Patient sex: M
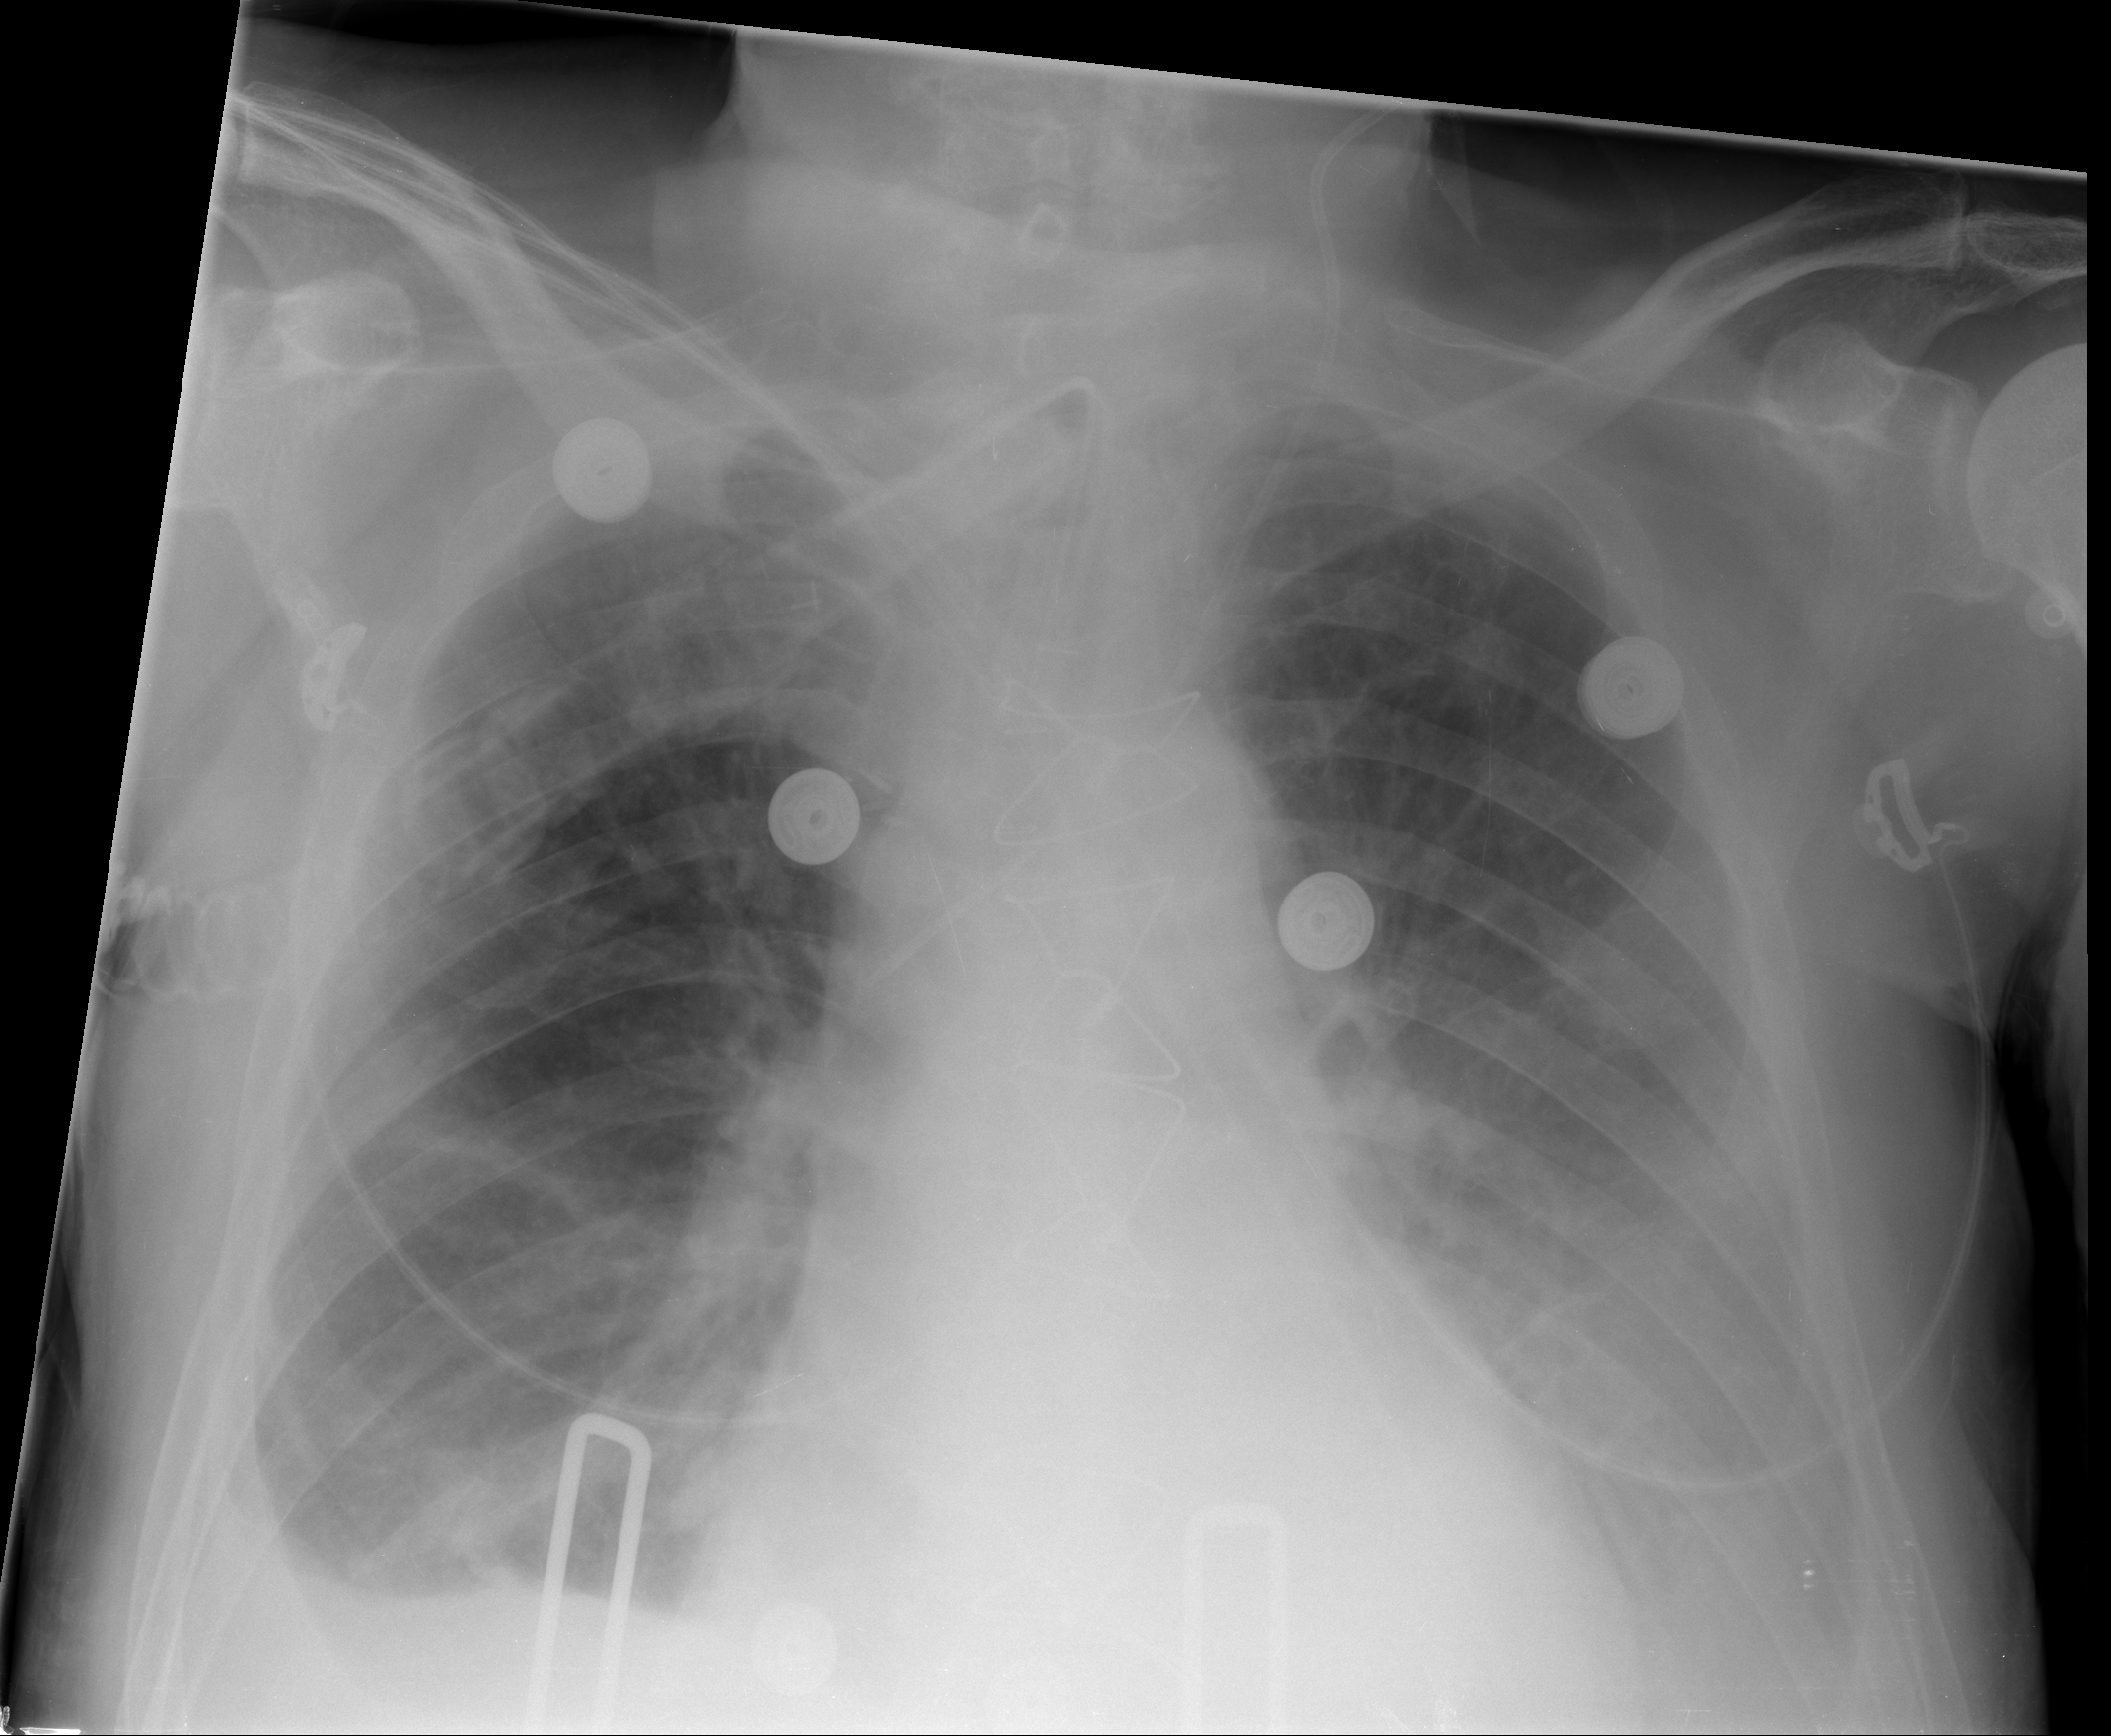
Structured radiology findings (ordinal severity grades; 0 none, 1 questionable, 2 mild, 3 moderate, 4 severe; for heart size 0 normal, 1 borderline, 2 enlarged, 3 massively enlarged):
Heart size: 0
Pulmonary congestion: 0
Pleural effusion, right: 2
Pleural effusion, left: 3
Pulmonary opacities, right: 0
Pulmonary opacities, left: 0
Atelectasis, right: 2
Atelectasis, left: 2